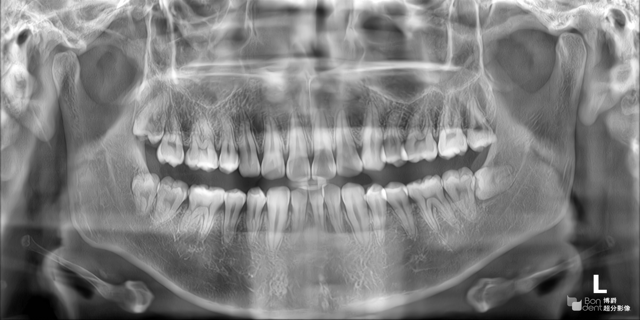
adult